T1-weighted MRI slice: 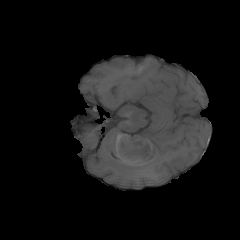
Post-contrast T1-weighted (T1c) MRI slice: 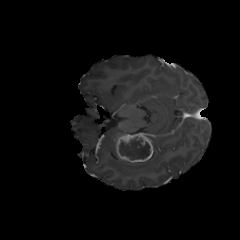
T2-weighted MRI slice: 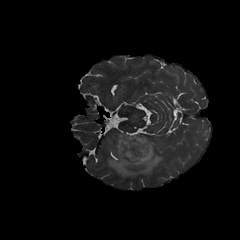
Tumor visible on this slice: yes